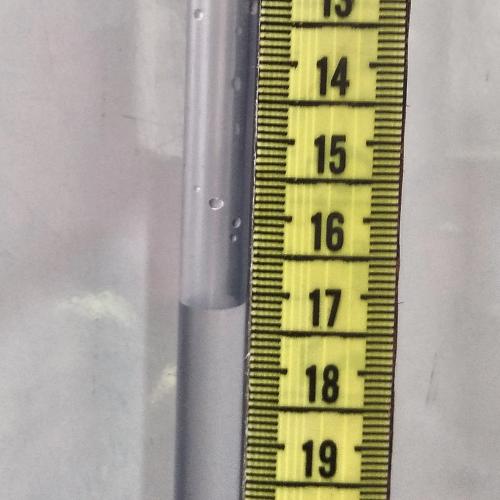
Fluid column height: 17.1 cm